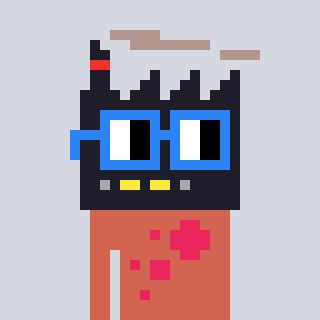
a pixel art character with square blue glasses, a factory-shaped head and a peachy-colored body on a cool background